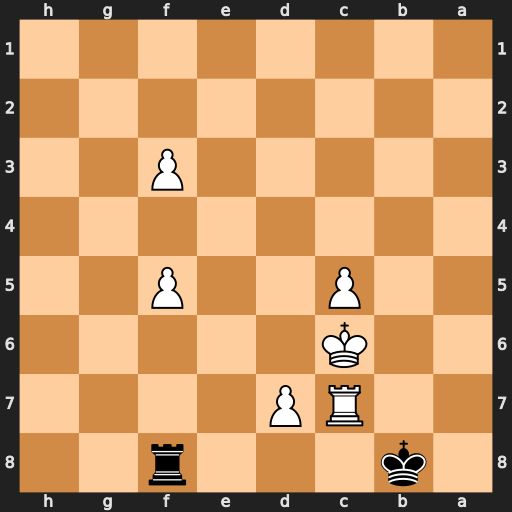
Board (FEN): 1k3r2/2RP4/2K5/2P2P2/8/5P2/8/8
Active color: b
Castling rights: -
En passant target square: -
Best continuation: Rf6+ Kd5 Kxc7 d8=Q+ Kxd8